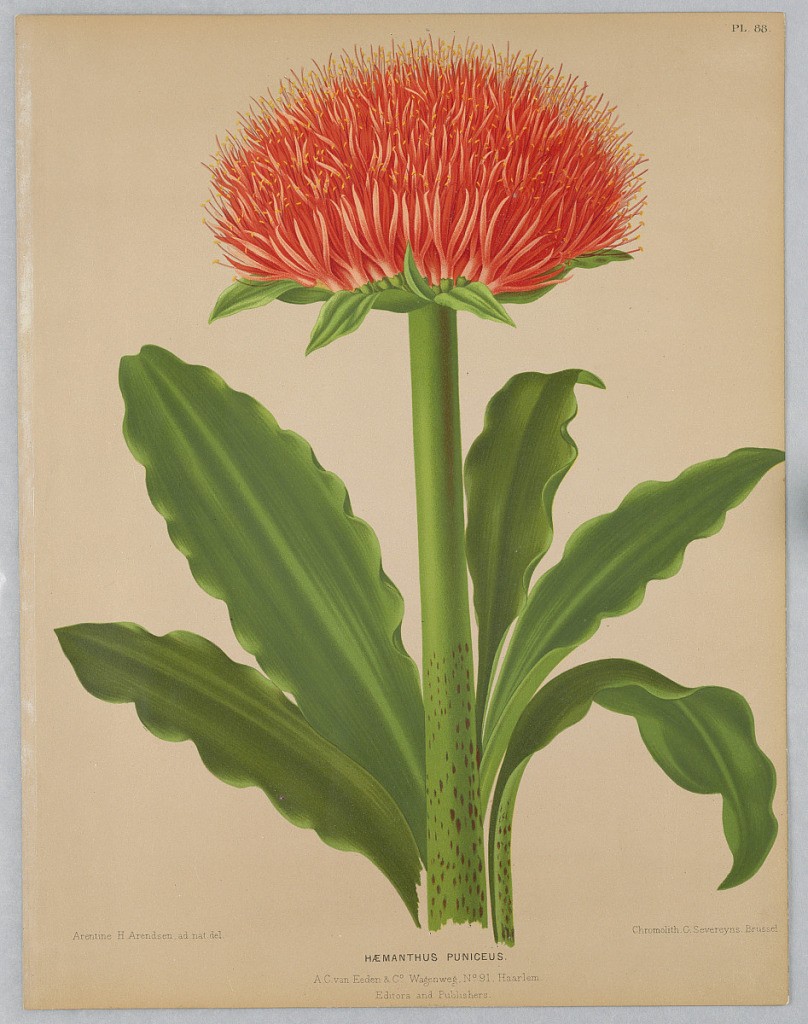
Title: Haemanthus Puniceus, Plate 88 from A. C. Van Eeden's "Flora of Haarlem"
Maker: Arentine H. Arendsen, Dutch, 1836 - 1915
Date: ca. 1881
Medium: Chromolithograph on paper
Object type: Print
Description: Disbound color plate "Haemanthus Puniceus" from A. C. Van Eeden's "Flora of Haarlem."